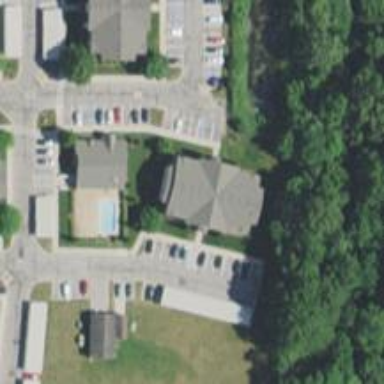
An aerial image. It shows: Footway.